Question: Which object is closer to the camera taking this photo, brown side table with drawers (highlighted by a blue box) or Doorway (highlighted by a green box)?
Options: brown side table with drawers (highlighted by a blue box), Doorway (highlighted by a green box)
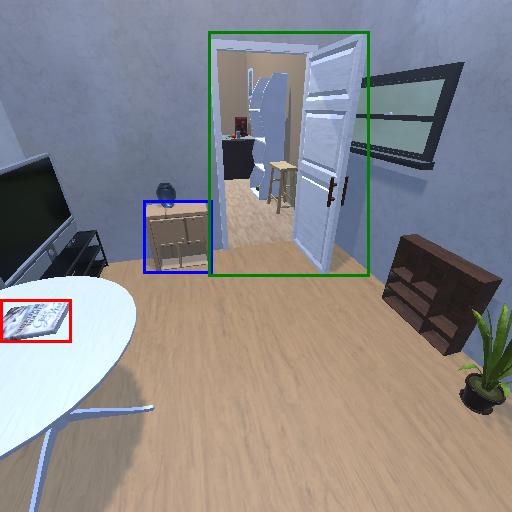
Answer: brown side table with drawers (highlighted by a blue box)